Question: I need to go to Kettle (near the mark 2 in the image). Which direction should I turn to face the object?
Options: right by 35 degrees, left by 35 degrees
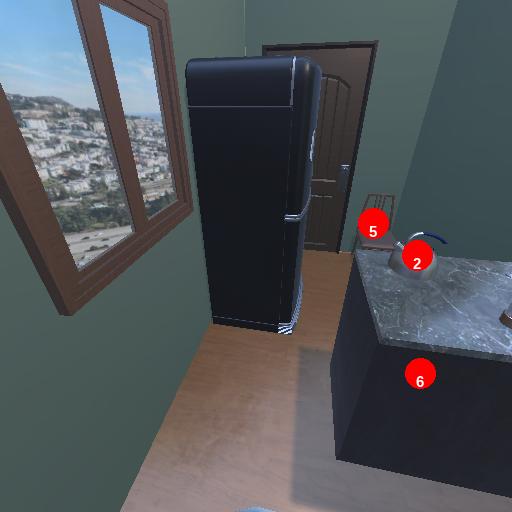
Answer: right by 35 degrees